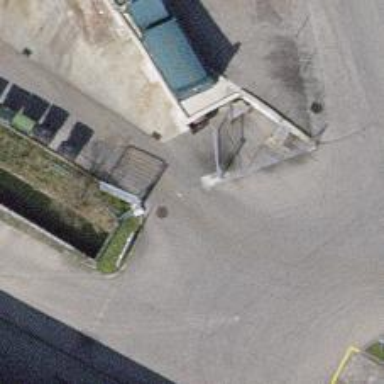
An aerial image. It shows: Gate.